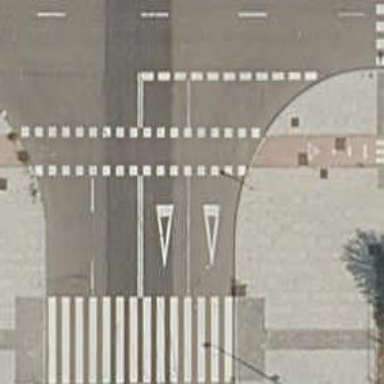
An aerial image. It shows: Cycleway.